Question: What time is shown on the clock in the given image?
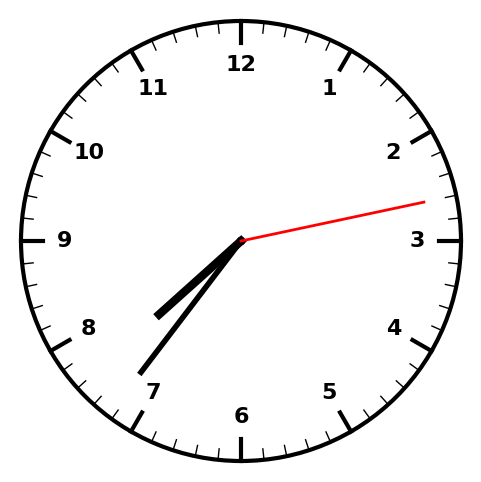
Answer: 07:36:13